Field crop: maize
Growth stage: 2
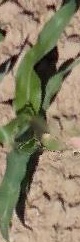
Species: maize